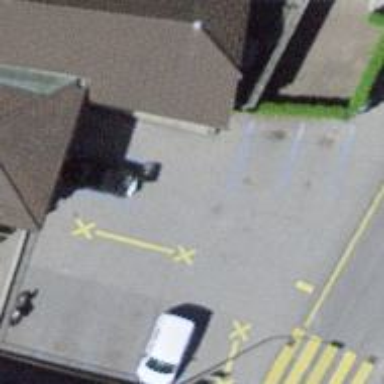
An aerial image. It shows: Bus stop with platform for public transport.